Question: I installed Facebook iOS SDK via CocoaPods with Podfile
'''
platform :ios, '6.0'
pod 'Facebook-iOS-SDK'
'''
Screenshot is as follow:

A magnifying glass appears on the top right corner in Simulator, when I use the following code (in a button's 'IBAction') to attempt to share a message to Facebook (I follow the tutorial at <URL>:
'''
FBShareDialogParams *params = [[FBShareDialogParams alloc] init];
params.link = [NSURL URLWithString:@"http://www.google.com"];
params.name = @"Google";
params.caption = @"Google is Great";
params.picture = [NSURL URLWithString:@"http://i.imgur.com/g3Qc1HN.png"];
params.description = @"Google is a good search engine";
if([FBDialogs canPresentShareDialogWithParams:params]) {
// Present share dialog (requires Facebook App v6.0+ installed)
[FBDialogs presentShareDialogWithLink:params.link
name:params.name
caption:params.caption
description:params.description
picture:params.picture
clientState:nil
handler:^(FBAppCall *call, NSDictionary *results, NSError *error) {
if(error) {
NSLog(@"%@", [NSString stringWithFormat:@"Error publishing story: %@", error.description]);
} else {
NSLog(@"result %@", results);
}
}];
} else {
// Present feed dialog
NSMutableDictionary *params1 = [NSMutableDictionary dictionaryWithObjectsAndKeys:
@"Google", @"name",
@"Google is Great", @"caption",
@"Google is a good search engine", @"description",
@"http://www.google.com", @"link",
@"http://i.imgur.com/g3Qc1HN.png", @"picture",
nil];
[FBWebDialogs presentFeedDialogModallyWithSession:nil
parameters:params1
handler:^(FBWebDialogResult result, NSURL *resultURL, NSError *error) {
if (error) {
// An error occurred, we need to handle the error
// See: https://developers.facebook.com/docs/ios/errors
NSLog(@"%@",[NSString stringWithFormat:@"Error publishing story: %@", error.description]);
} else {
if (result == FBWebDialogResultDialogNotCompleted) {
// User cancelled.
NSLog(@"User cancelled.");
} else {
// Handle the publish feed callback
NSDictionary *urlParams = [self parseURLParams:[resultURL query]];
if (![urlParams valueForKey:@"post_id"]) {
// User cancelled.
NSLog(@"User cancelled.");
} else {
// User clicked the Share button
NSString *result = [NSString stringWithFormat: @"Posted story, id: %@", [urlParams valueForKey:@"post_id"]];
NSLog(@"result %@", result);
}
}
}
}];
}
'''
And this at the end of the class, before '@end':
'''
// A function for parsing URL parameters returned by the Feed Dialog.
- (NSDictionary*)parseURLParams:(NSString *)query {
NSArray *pairs = [query componentsSeparatedByString:@"&"];
NSMutableDictionary *params = [[NSMutableDictionary alloc] init];
for (NSString *pair in pairs) {
NSArray *kv = [pair componentsSeparatedByString:@"="];
NSString *val =
[kv[1] stringByReplacingPercentEscapesUsingEncoding:NSUTF8StringEncoding];
params[kv[0]] = val;
}
return params;
}
'''
Feed dialog is used because the Simulator does not have Facebook App v6.0+
The magnifying glass blocks the Share button completely. How can I remove it?
Note: The version installed is v3.13.0 (at the moment of writing, the official latest version is 3.13.1).
Note: iOS used are 6.0, 7.0, 7.1.
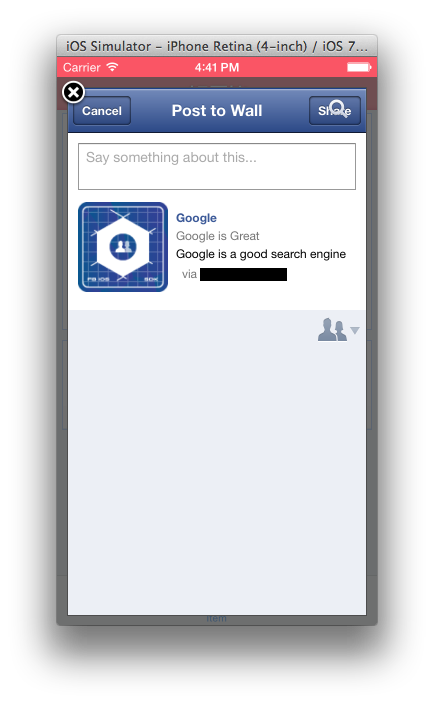
Answer: This issue has been resolved by Facebook in server side. The magnifier has been removed.
No need to update Facebook SDK.